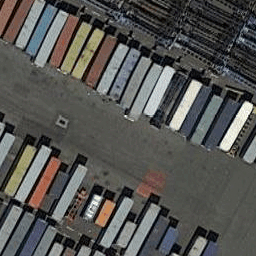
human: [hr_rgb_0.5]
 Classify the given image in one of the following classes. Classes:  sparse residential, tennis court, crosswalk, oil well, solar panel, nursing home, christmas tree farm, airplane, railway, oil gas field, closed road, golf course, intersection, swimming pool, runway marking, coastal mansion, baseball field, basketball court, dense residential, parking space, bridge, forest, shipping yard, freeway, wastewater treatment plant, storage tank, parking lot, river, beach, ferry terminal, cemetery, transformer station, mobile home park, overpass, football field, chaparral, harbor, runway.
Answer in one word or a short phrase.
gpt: shipping yard